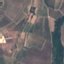
Land use / land cover: PermanentCrop